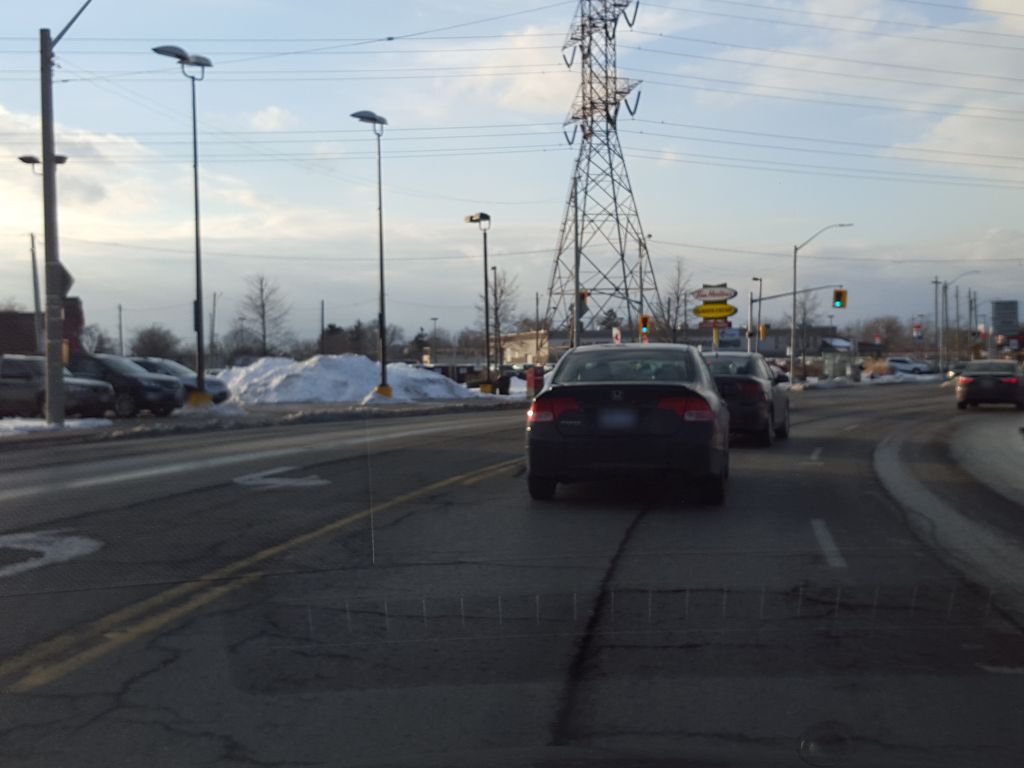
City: hamilton